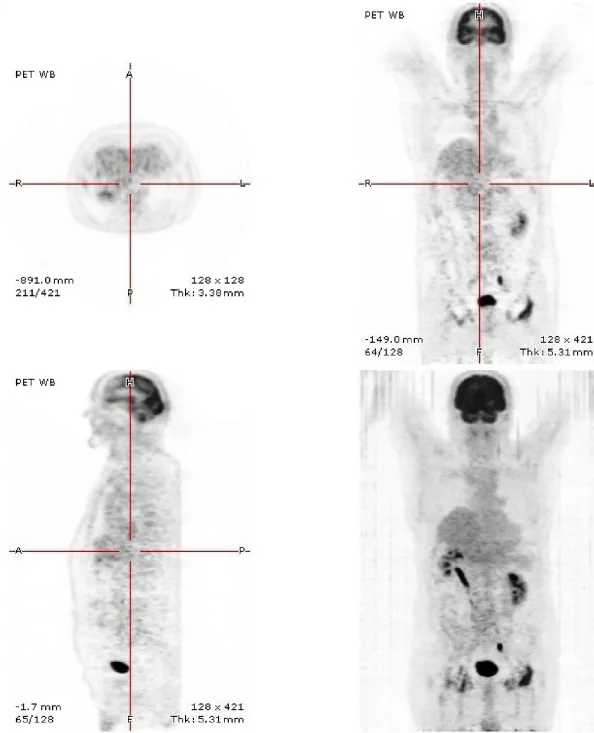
Positron Emission Tomography combined with CT Scan (2011): no FluoroDeoxyGlucose uptake whatever the previously involved organ.
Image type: radiology (pet)